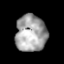
Tissue: lung
Cell type: Others
Senescence score: 0.2177
Nuclear area (px): 1113
Mean DAPI intensity: 164.796